Field crop: tomato
Growth stage: 1
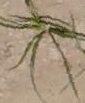
Species: cyperus